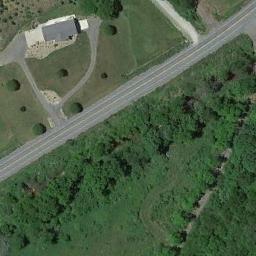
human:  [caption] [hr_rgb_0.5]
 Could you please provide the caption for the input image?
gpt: There is a large green forest around the freeway, And there is a building next to the freeway .

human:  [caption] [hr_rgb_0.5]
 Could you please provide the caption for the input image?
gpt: There are only two cars on the straight highway .

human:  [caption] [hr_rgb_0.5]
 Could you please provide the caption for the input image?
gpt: The freeway is between some trees and a house .

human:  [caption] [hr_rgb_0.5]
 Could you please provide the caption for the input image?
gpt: A straight freeway is a forest on one side and on the other side are a lawn with some small roads and a house .

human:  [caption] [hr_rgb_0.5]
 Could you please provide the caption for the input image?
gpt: There are green lawns and trees beside the freeway .